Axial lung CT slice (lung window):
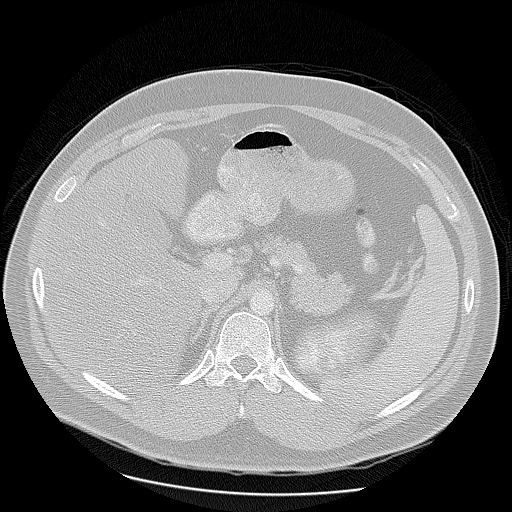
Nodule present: no